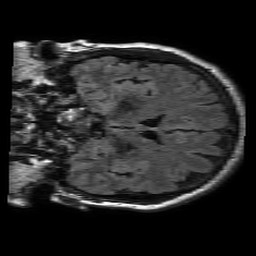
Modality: FLAIR
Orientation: coronal
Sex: female
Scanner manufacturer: philips
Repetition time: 11 s
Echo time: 0.125 s